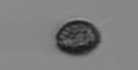
Label: Pseudochattonella_farcimen